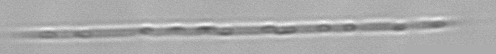
Label: Rhizosolenia